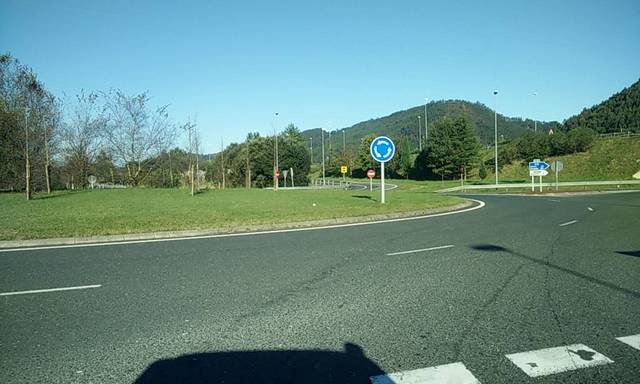
Region: Spain
Coordinates: 43.376, -4.504